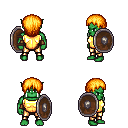
a pixel art fantasy rpg character, male body template, orc, green skin, gold chest armor, gold greaves, light blonde plain hairstyle, leather bracers, shield, four views (front, back, left, right), 2x2 character sprite sheet, small pixel art, hard edges, no anti-aliasing